Interaction volume radius: 5 \u00c5
Interaction volume height: 40 \u00c5
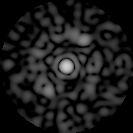
Disorder parameter: 0.8083